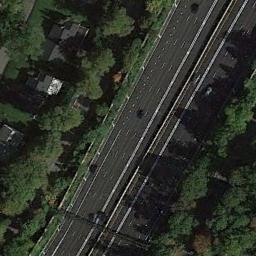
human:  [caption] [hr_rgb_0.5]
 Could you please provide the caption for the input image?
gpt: There is only a white truck on the left highway .

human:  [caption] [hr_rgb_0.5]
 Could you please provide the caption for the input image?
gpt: There are large green lawns and trees around the freeway, There are many cars on the freeway, And there are several buildings on the lawn .

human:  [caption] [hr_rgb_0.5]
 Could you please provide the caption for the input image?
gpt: The freeway is next to the houses and some trees .

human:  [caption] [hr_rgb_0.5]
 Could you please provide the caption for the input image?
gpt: A straight freeway is some houses on one side and many trees are on both sides of the freeway .

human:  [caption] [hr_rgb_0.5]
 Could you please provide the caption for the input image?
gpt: There are many green trees and some buildings beside the freeway .